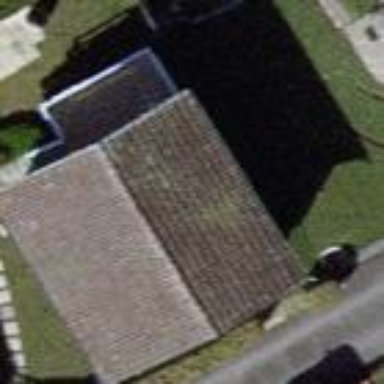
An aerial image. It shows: Bungalow.